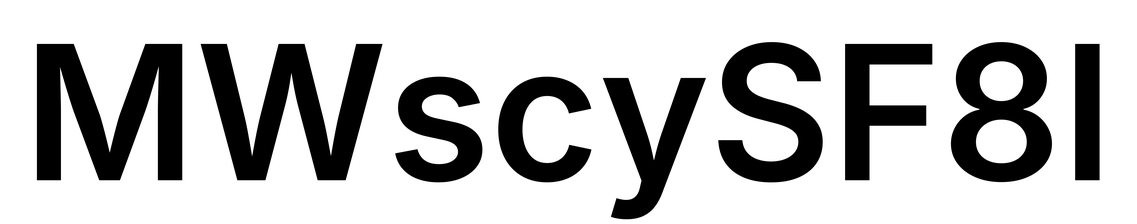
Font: Inter_SemiBold